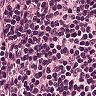
Metastatic tissue present: no